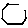
Label: hexagon